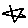
Label: star